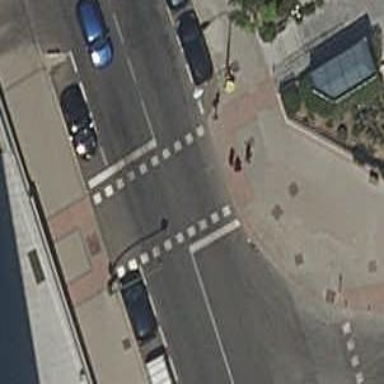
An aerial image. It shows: Road with traffic signals.